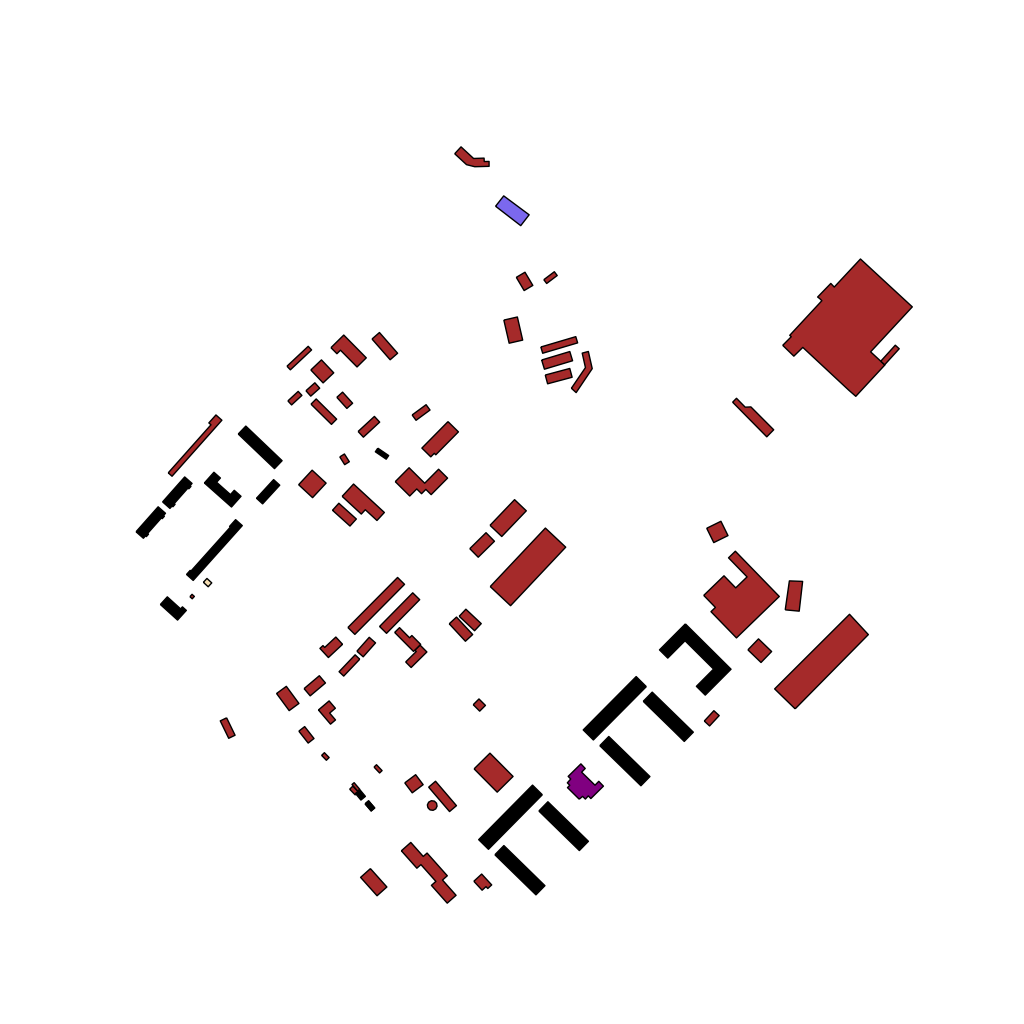
Tags: overhead vector_map, business, industrial, recreation, residential, special, modern, soviet, high_rise, individual_rise, low_rise, density_2, Building, Facility, Hotel, Kinder, Resto, 1.0 km²